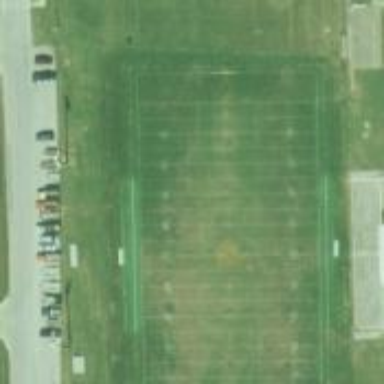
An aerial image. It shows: American football pitch for leisure and sport activities.